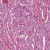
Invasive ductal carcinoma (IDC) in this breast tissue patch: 1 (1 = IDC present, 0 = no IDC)